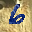
Label: 6